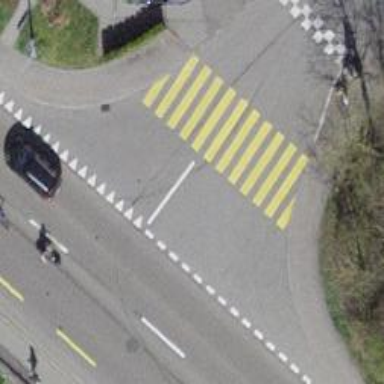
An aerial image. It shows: Pedestrian crossing with zebra markings on footway.